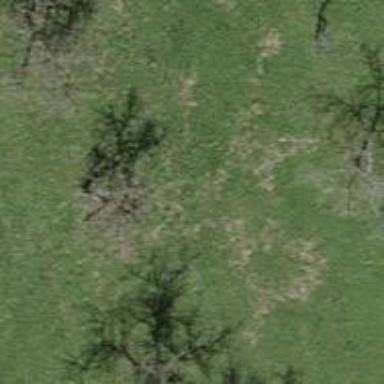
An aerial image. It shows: Single tag "natural: tree."